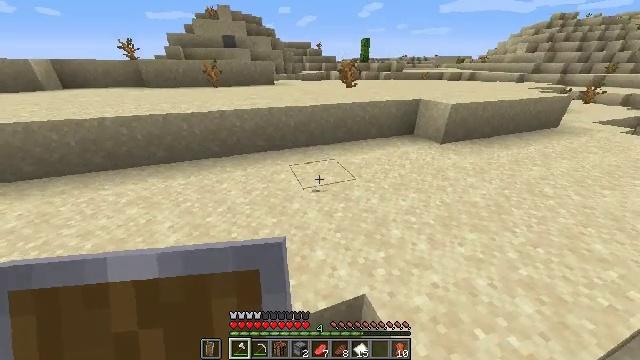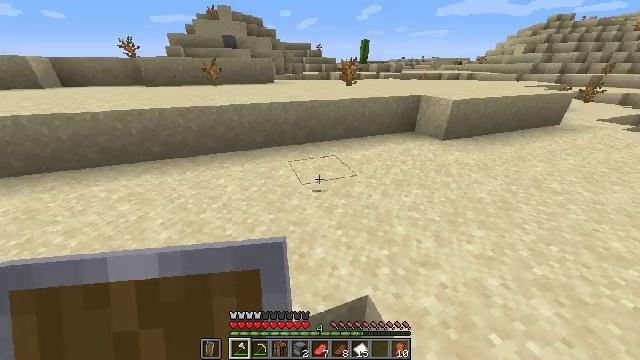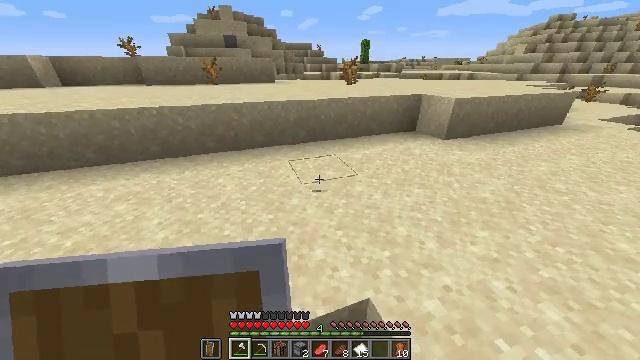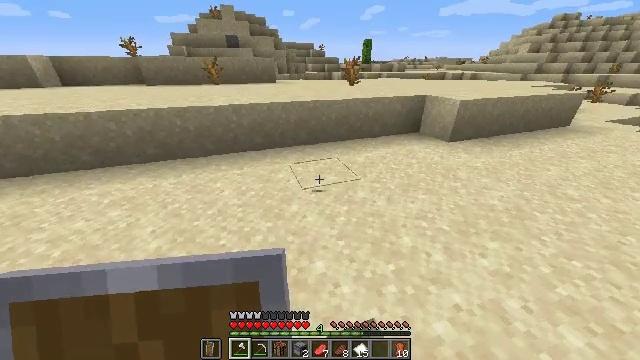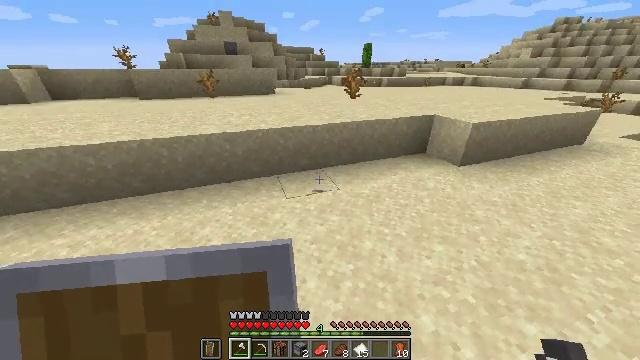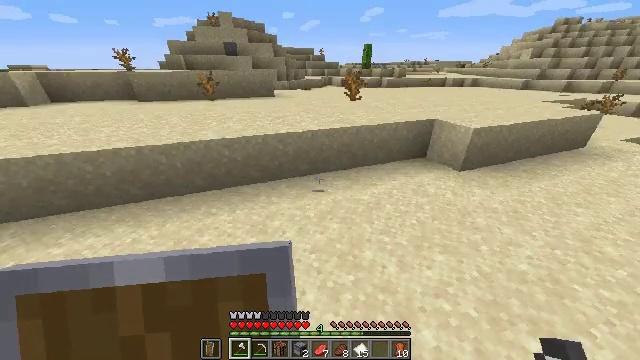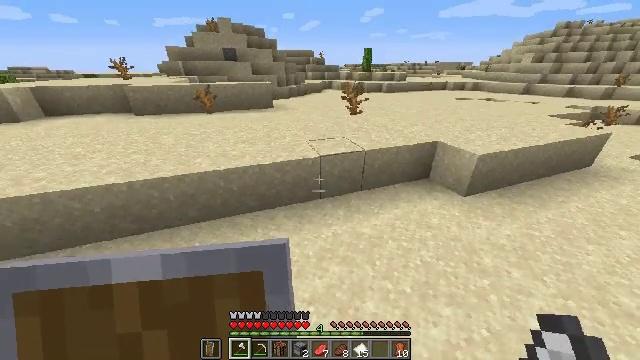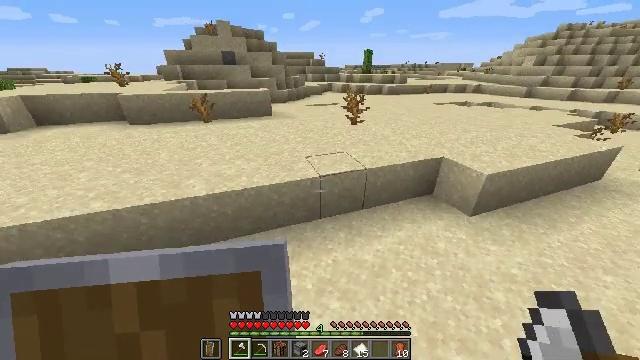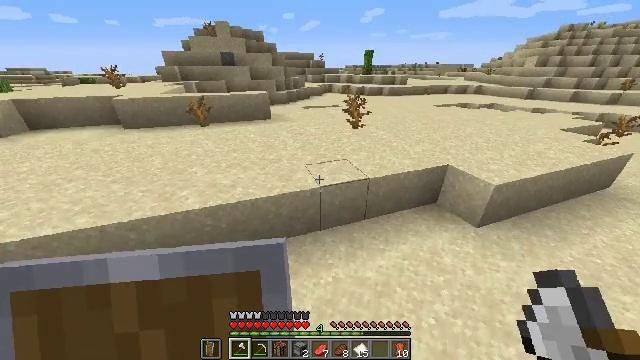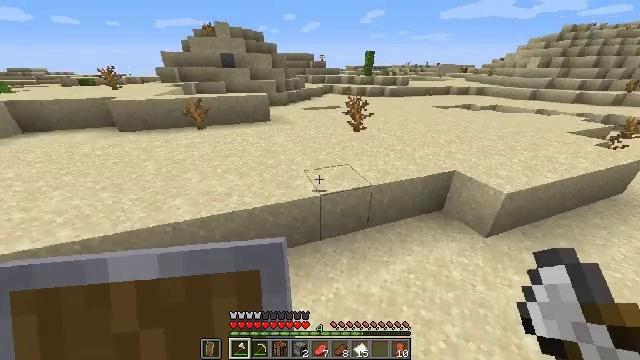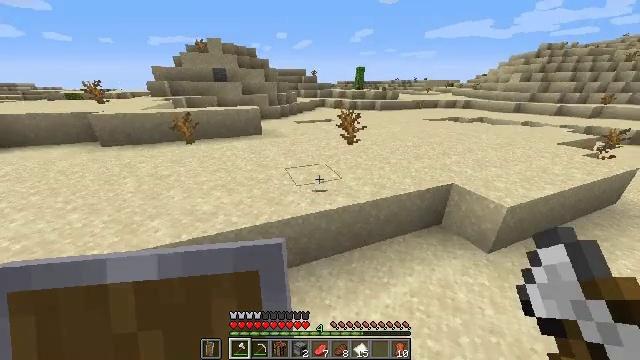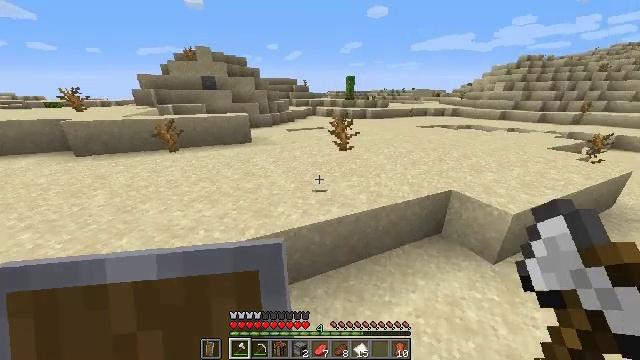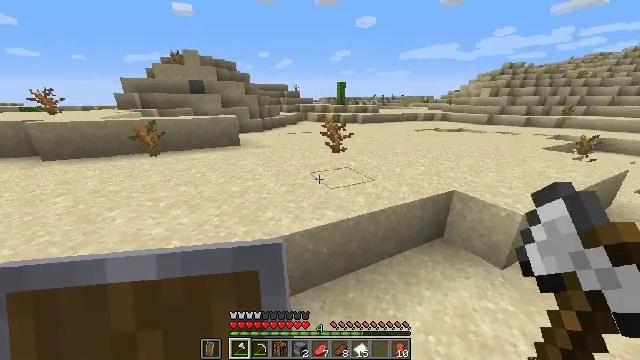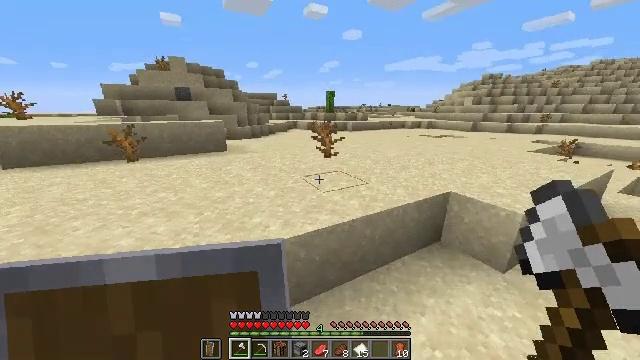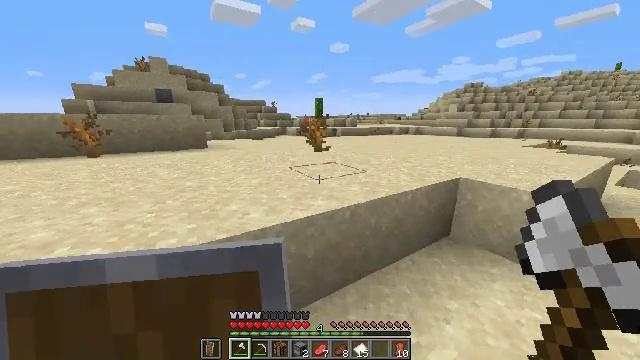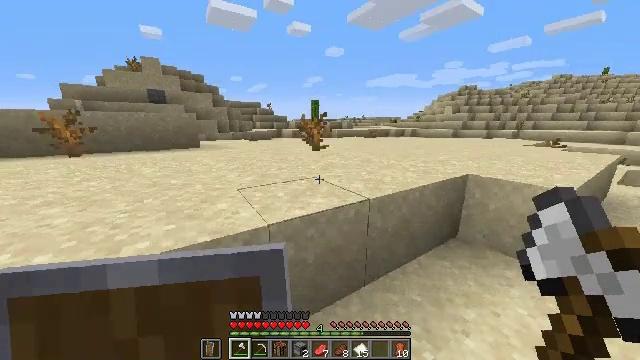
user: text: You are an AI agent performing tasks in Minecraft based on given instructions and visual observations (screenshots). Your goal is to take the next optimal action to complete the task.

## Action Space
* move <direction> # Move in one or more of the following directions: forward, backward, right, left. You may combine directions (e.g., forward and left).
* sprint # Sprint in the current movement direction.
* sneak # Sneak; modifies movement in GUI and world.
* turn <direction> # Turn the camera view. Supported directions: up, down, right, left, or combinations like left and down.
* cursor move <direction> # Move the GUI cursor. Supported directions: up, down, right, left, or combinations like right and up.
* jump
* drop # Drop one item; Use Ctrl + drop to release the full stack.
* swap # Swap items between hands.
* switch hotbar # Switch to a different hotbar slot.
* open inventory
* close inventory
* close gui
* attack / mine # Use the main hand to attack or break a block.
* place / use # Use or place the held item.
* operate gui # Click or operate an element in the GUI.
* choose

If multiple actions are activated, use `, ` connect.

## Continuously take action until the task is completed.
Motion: motion action
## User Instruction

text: Break the dead bush for sticks.
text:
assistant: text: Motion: sprint, jump
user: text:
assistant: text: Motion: sprint, jump
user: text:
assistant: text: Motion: sprint, jump
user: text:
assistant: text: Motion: sprint, jump
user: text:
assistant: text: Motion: sprint
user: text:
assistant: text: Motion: sprint
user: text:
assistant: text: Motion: sprint, jump
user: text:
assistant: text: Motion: sprint, jump
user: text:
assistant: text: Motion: sprint, jump
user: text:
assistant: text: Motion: sprint, turn right and up, jump
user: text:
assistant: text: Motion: sprint, turn right and up, jump
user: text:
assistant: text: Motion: sprint, turn right and up
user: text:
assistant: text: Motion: sprint, turn right and up
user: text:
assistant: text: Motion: sprint, turn right and up
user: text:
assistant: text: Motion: sprint, turn right, jump
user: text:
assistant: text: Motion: sprint, jump
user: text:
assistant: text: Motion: sprint, jump
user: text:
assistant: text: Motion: sprint, turn down, jump
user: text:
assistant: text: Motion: sprint, turn left and down
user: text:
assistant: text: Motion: sprint, turn left and down
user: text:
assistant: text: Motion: sprint, turn down, attack / mine
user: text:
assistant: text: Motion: sprint, attack / mine
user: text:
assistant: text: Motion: sprint, attack / mine
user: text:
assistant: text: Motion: sprint, attack / mine
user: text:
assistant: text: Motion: sprint, turn right
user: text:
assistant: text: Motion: sprint, turn right and up
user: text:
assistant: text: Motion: move left, sprint
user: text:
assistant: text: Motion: move left, sprint
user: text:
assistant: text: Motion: move left, sprint
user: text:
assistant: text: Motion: sprint